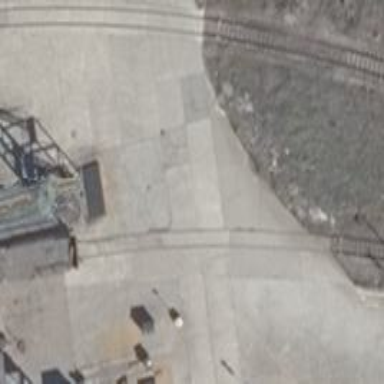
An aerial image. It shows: Rail spur service.